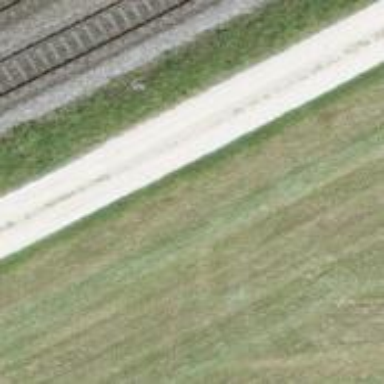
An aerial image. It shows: Unpaved track with grade2 quality type.